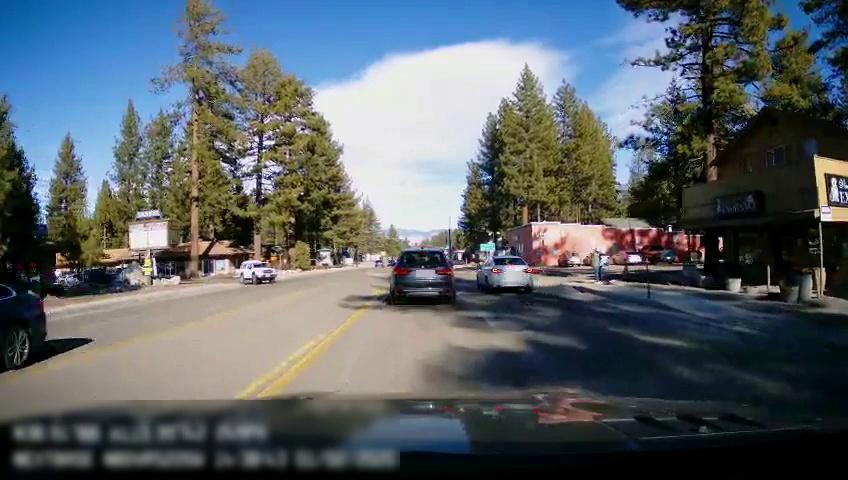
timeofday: Day
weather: Sunny
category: Drivable Space
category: Vehicles | Car
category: Vehicles | SUV
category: Vehicles | Car
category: Vehicles | SUV
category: Vehicles | Car
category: Vehicles | Truck
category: Vehicles | Car
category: Vehicles | Truck
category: Lanes | Opposite Lane
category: Lanes | Opposite Lane
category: Lanes | Current Lane
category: Lanes | Opposite Lane